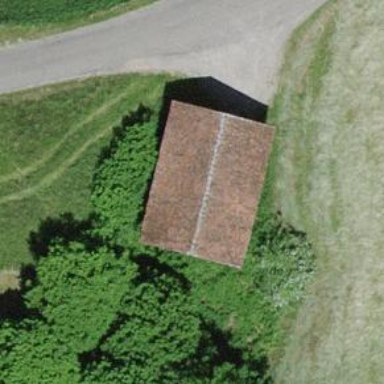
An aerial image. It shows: Rural barn.